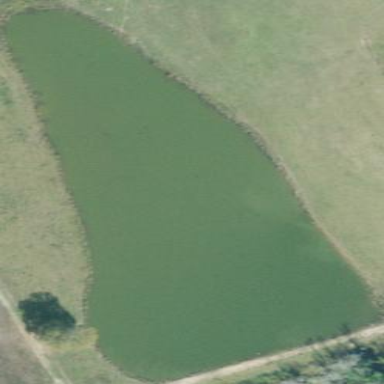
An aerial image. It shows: Natural reservoir of water.